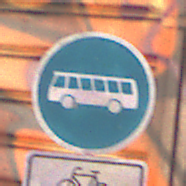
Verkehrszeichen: Busssonderstreifen
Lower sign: EinspurigeFahrzeugeFrei5
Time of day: MorningAfternoon
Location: Outdoor (Urban)
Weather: Clear
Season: NotSpecified
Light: Natural